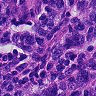
Metastatic tissue present: yes